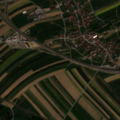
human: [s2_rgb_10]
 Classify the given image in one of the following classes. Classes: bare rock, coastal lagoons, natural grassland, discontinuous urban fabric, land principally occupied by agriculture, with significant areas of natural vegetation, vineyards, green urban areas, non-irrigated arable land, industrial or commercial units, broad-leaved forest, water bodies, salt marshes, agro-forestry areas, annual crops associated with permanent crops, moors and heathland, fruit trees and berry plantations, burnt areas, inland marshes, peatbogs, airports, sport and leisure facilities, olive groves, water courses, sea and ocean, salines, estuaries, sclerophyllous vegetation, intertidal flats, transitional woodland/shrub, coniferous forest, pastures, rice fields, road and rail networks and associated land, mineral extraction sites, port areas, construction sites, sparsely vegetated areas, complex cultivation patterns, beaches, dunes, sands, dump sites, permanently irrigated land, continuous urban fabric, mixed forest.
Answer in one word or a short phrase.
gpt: discontinuous urban fabric, non-irrigated arable land, land principally occupied by agriculture, with significant areas of natural vegetation